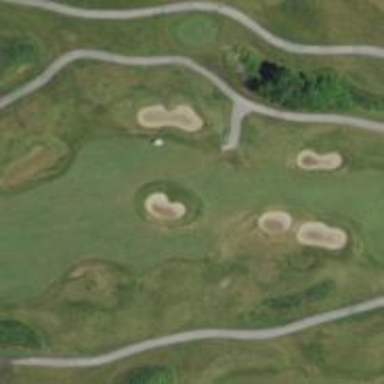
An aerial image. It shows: Path for both roads and golfers.